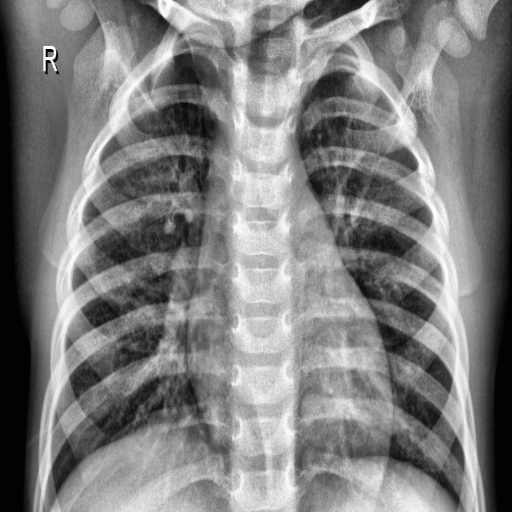
Finding: NORMAL